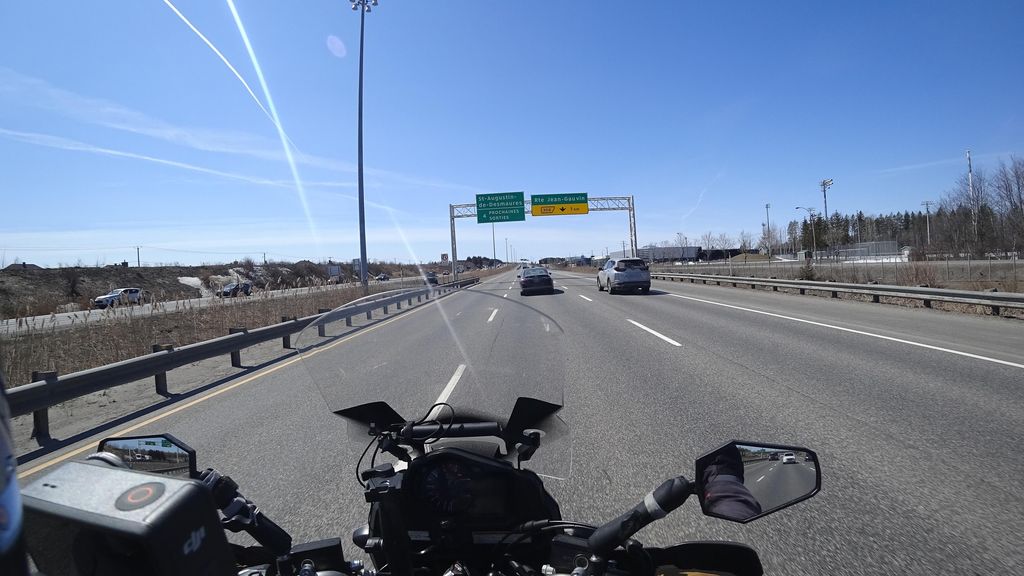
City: quebec_city